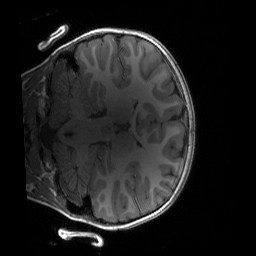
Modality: T1w
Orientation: coronal
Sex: male
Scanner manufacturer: siemens
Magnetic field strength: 3 T
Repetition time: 1.9 s
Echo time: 0.00243 s